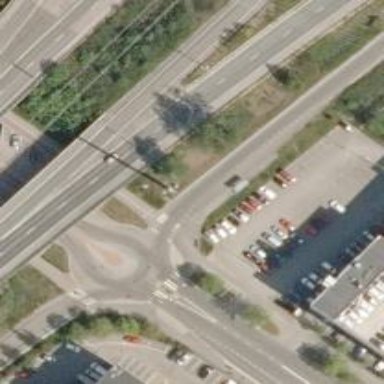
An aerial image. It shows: Secondary road made of asphalt leading to roundabout.